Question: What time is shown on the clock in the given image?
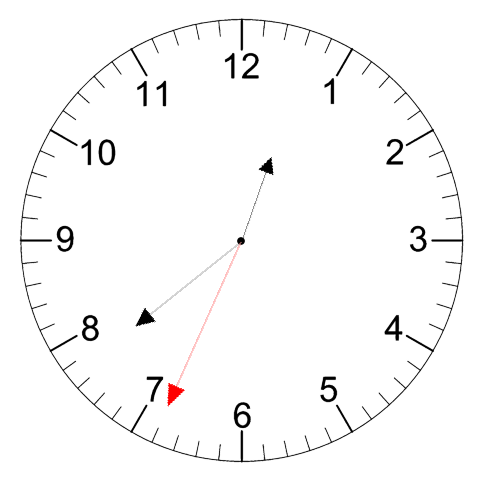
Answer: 12:38:34